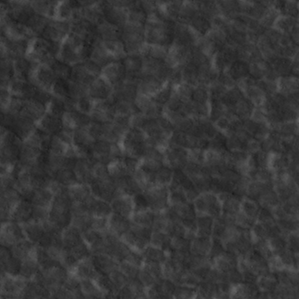
Label: non_frost